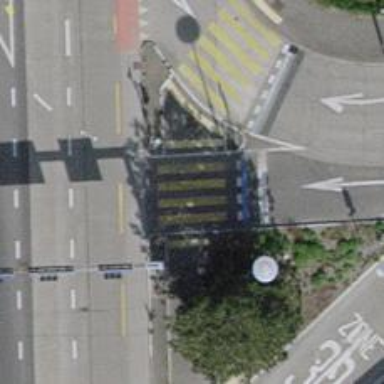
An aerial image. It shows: Road crossing with traffic signals.